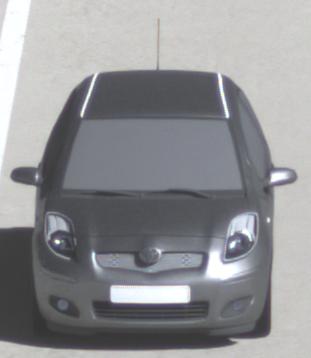
Make: Toyota
Model: Yaris 1.0
Detailed model: Yaris (XP13)
Model produced from: 2011/10
Model produced until: 2014/08
Doors: 3
Color: gray
Road condition: dry road
Daytime: morning or afternoon
Contrast: high contrast